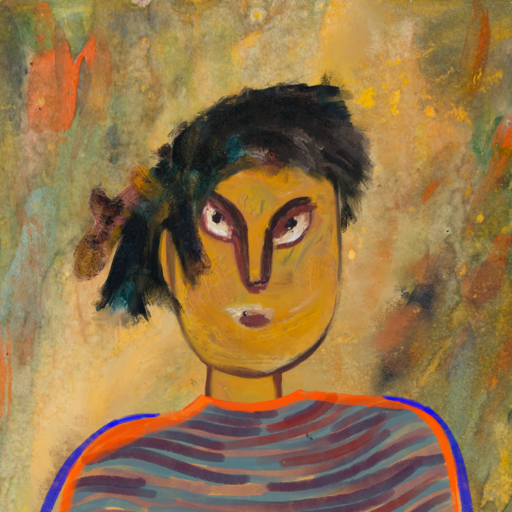
Background: Comrade, Head And Neck Front: After_Raid, Face Front: After_Raid, Bust: Experience, Hair Front: Pipe, Head Accessory: Blank, Second Necklace: Blank, Necklace: Blank, Baby: Blank